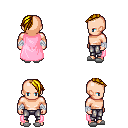
a pixel art fantasy rpg character, male body template, human, light skin, pink cape, metal pants, blonde long mohawk hairstyle, white cloth bandages, white slippers, four views (front, back, left, right), 2x2 character sprite sheet, small pixel art, hard edges, no anti-aliasing